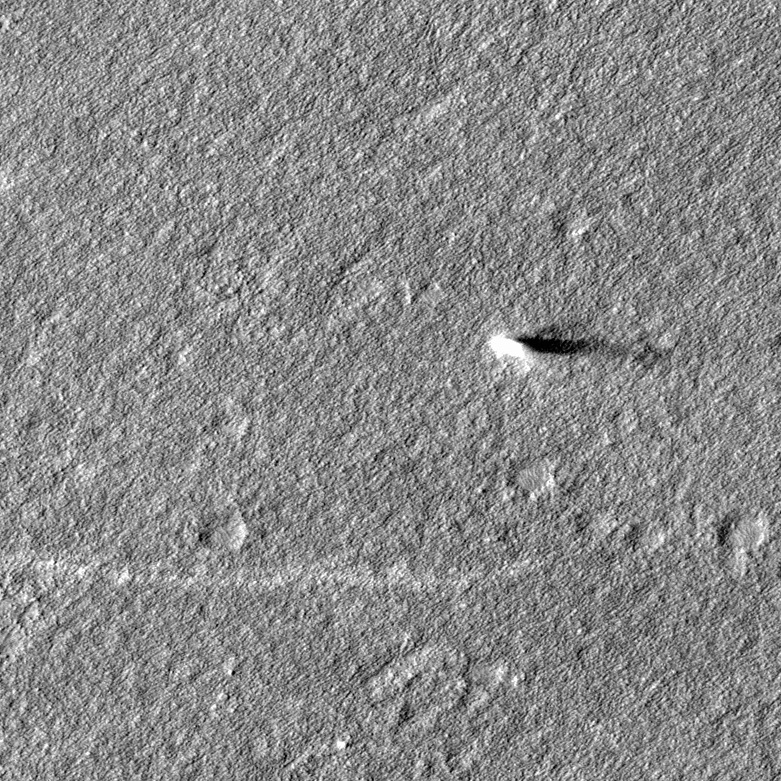
Label: dustdevil